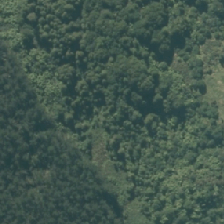
Land cover: indigenous_forest